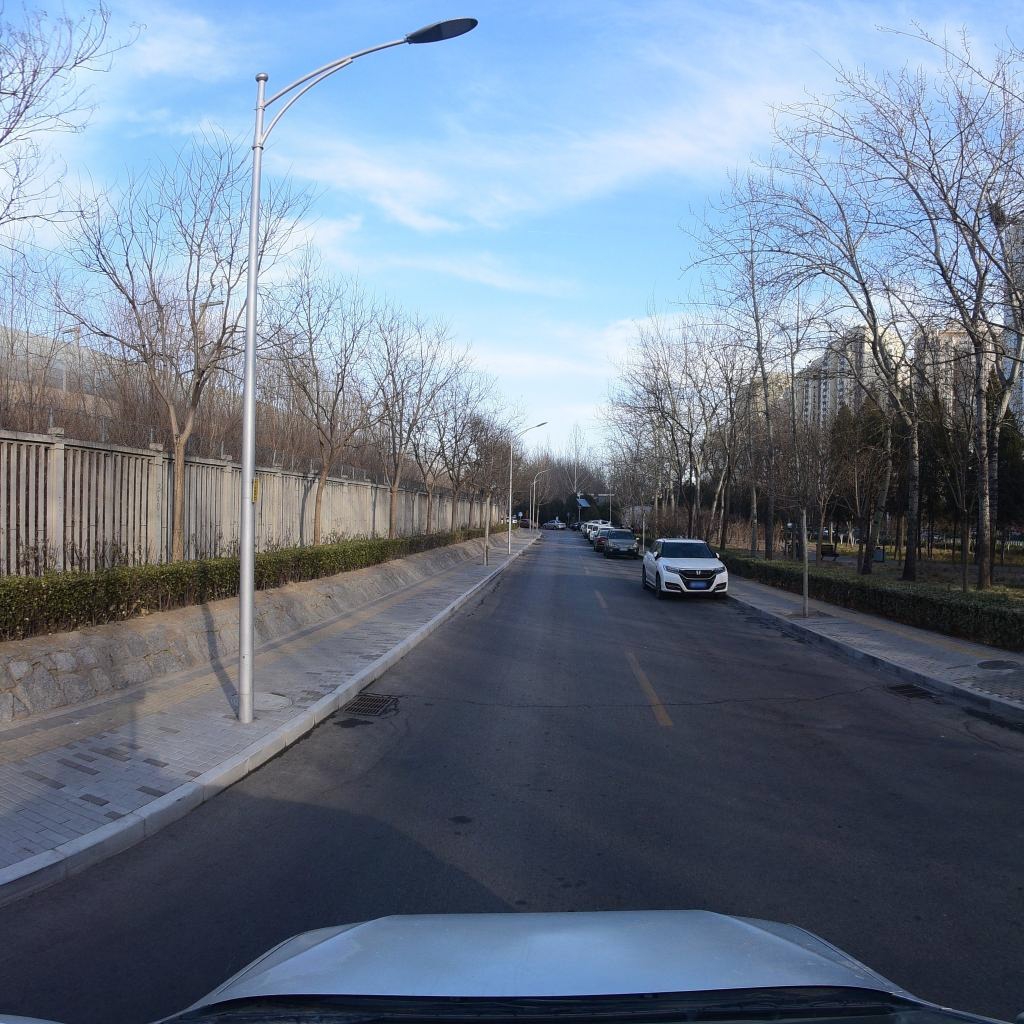
Region: Fengtai
Road damage annotations: transverse crack, manhole cover